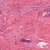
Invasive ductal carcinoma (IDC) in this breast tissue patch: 1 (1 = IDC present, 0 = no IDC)